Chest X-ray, PA view. Patient: 24 years old, sex F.
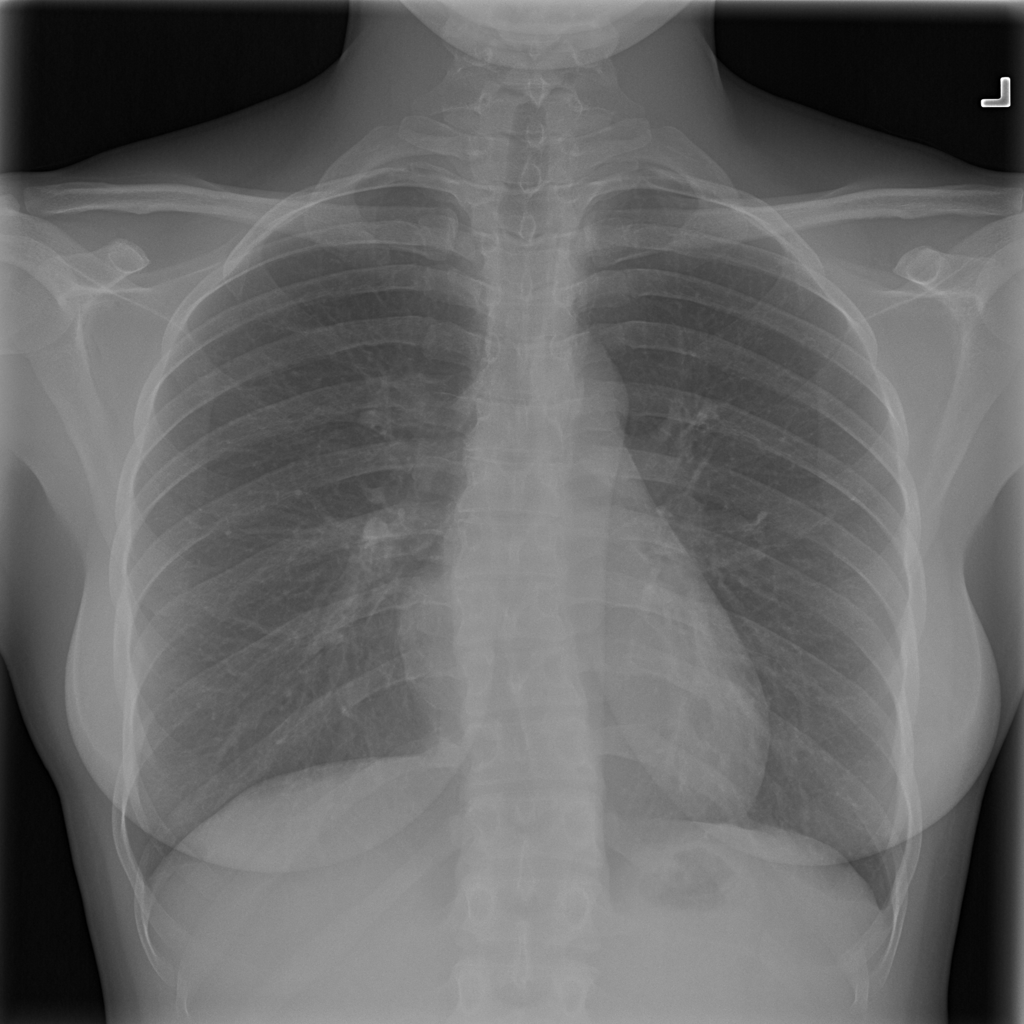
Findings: No Finding